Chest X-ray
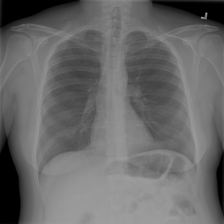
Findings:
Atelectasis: negative
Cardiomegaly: negative
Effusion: negative
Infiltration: negative
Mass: negative
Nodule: negative
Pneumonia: negative
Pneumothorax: negative
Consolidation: negative
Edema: negative
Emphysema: negative
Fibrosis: negative
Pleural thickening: negative
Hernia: negative